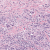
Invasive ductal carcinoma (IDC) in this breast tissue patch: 1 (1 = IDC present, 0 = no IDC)